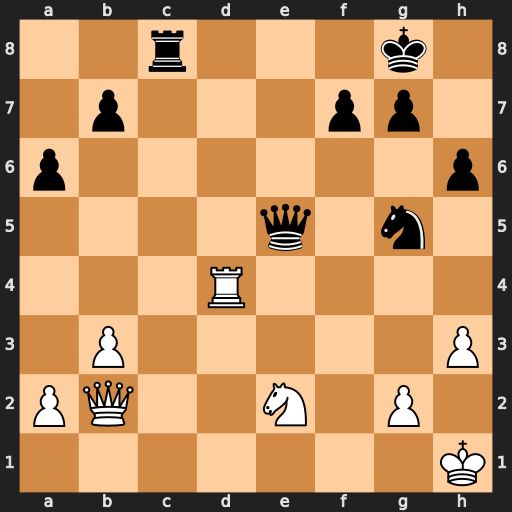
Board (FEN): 2r3k1/1p3pp1/p6p/4q1n1/3R4/1P5P/PQ2N1P1/7K
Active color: w
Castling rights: -
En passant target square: -
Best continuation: Rd8+ Qe8 Rxe8+